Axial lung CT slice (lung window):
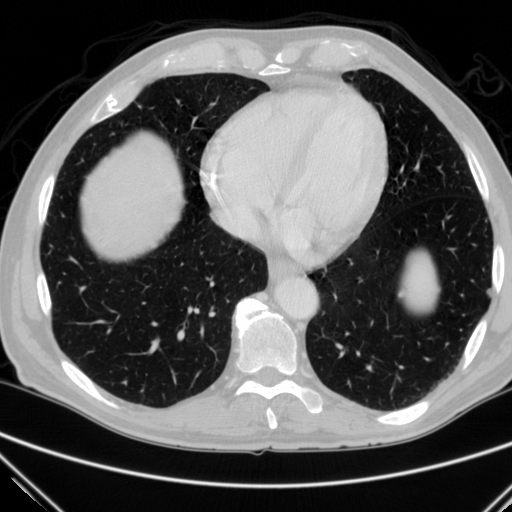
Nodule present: no